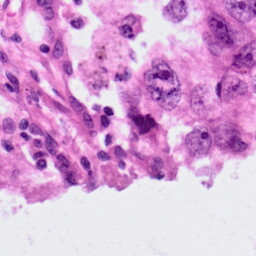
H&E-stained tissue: Lung